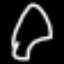
Label: mushroom